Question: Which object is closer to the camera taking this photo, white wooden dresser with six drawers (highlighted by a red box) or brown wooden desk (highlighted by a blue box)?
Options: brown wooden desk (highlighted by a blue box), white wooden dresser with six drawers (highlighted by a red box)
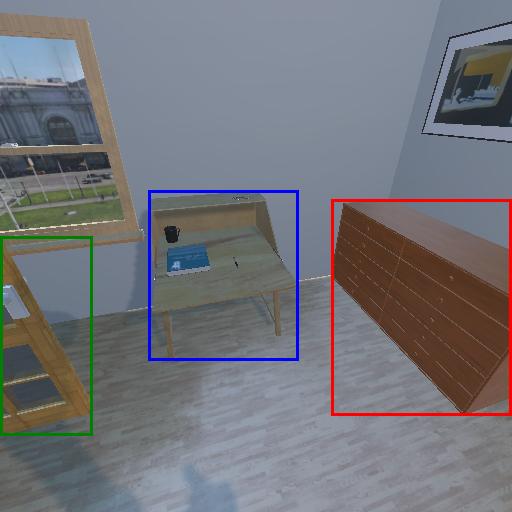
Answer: brown wooden desk (highlighted by a blue box)